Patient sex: M
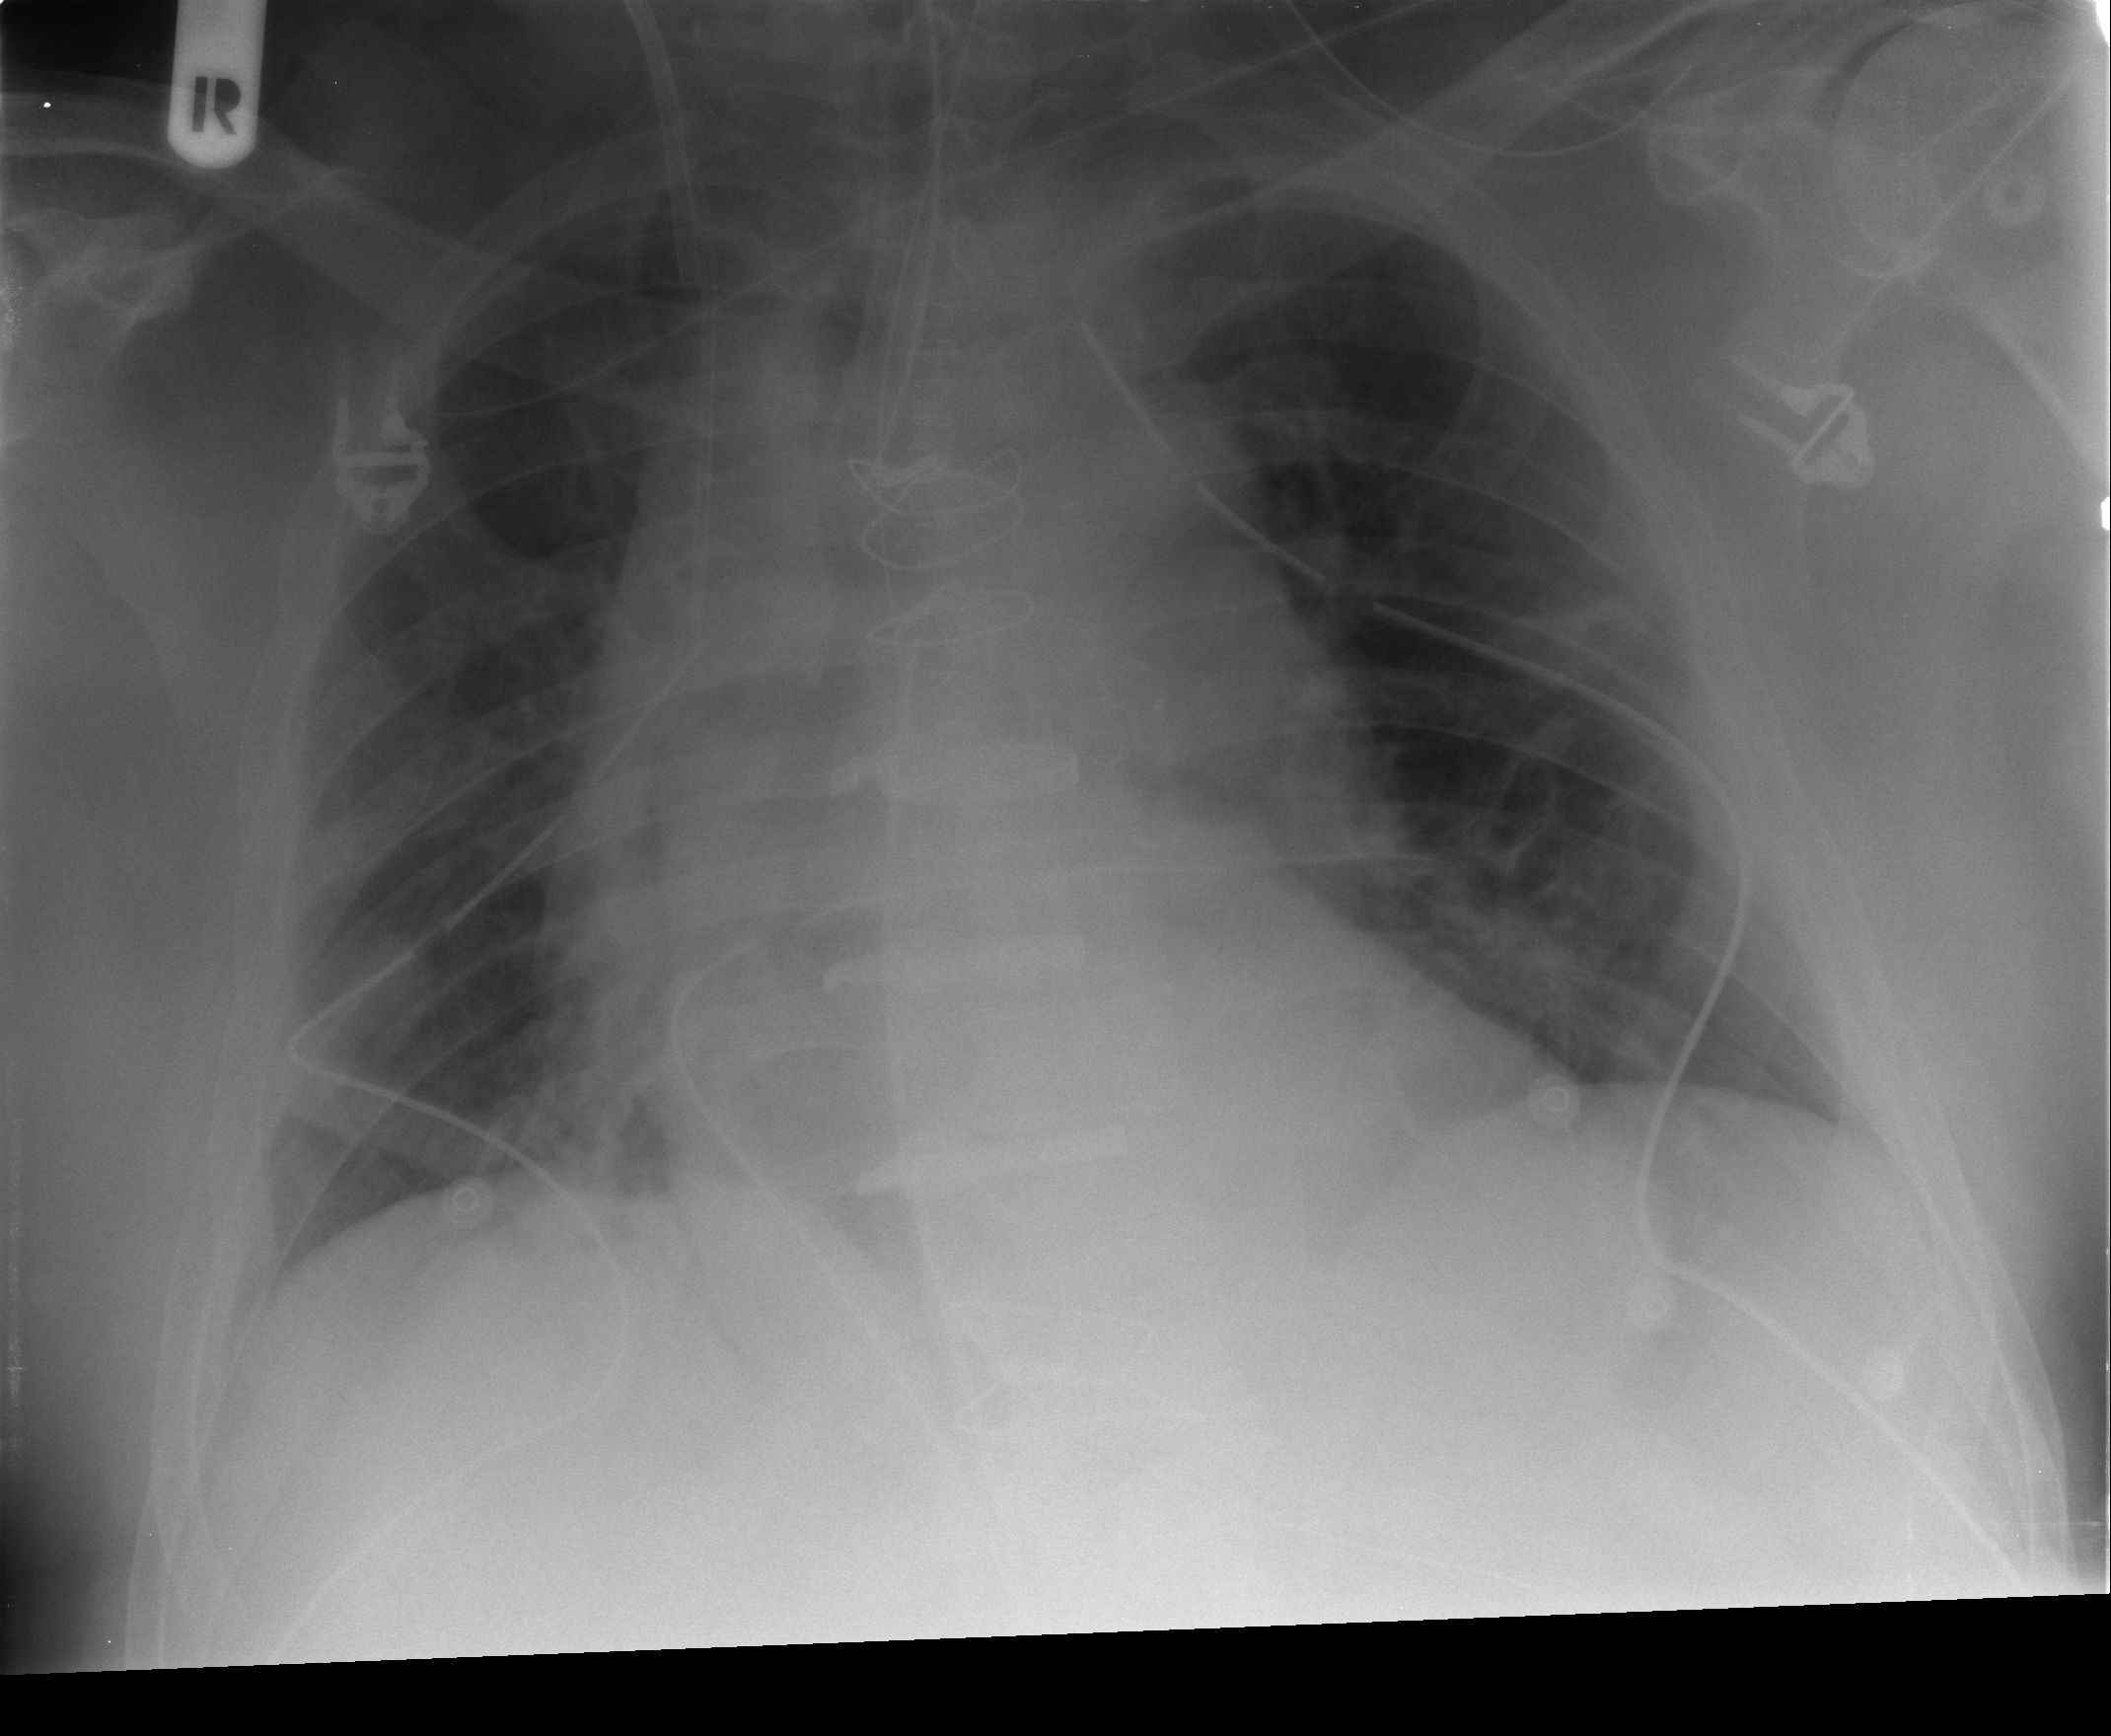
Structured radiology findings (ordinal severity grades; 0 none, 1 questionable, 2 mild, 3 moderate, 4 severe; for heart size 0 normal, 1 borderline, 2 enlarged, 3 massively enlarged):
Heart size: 2
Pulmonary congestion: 1
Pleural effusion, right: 2
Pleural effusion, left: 2
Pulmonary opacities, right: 0
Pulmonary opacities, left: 0
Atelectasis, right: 2
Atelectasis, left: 2